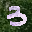
Label: 3